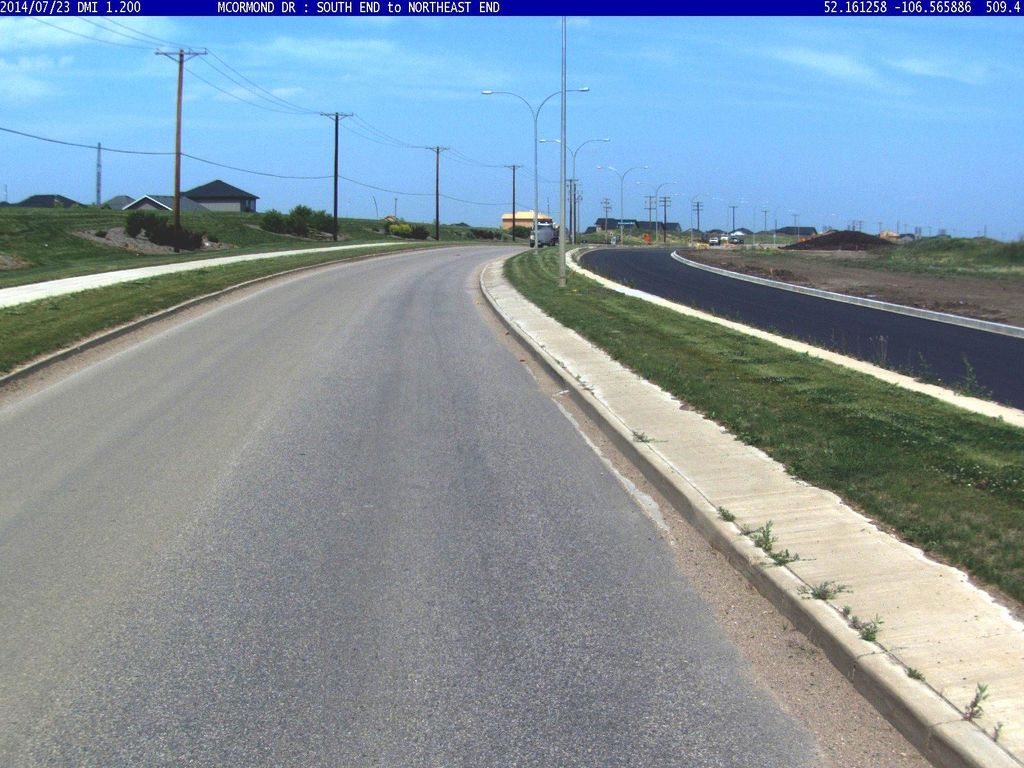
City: saskatoon